Question: I am Creating Semi Arc using Canvas my query here was I need to change the overall angle of the arc as per the expected image
Expected Image

Here is the HTML code for the Semi arc
'''
<canvas id="myCanvas" width="578" height="250"></canvas>
'''
<URL>
Thanks in advance
Maha
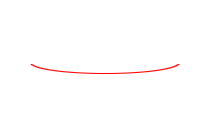
Answer: You're going to want to use the 'bezierCurveTo' function. <URL>'s a good resource for that, as you'll probably have to tweak the code to get your curve exactly how you want it.